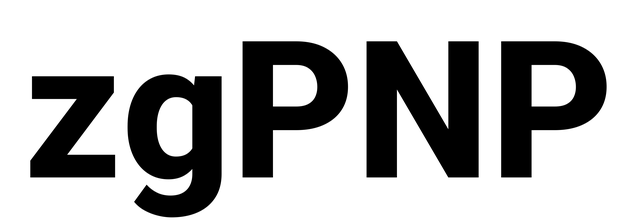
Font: Roboto_ExtraBold